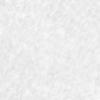
Label: no_change